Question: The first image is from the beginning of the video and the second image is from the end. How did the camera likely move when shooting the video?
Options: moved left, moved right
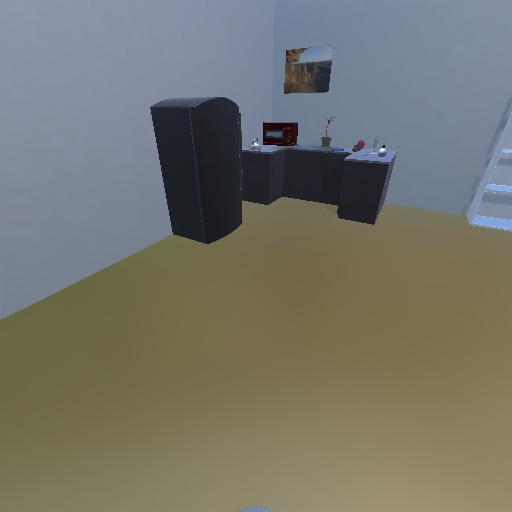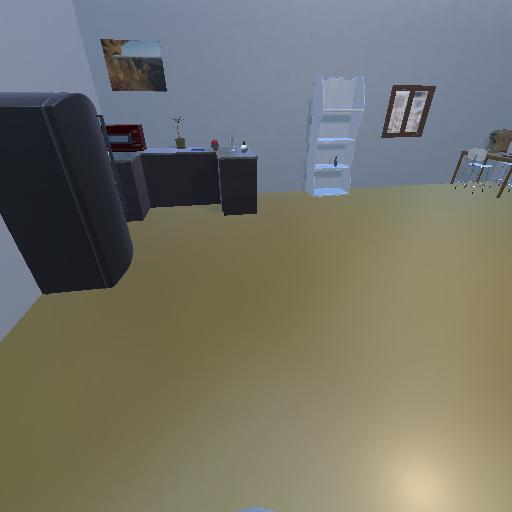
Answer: moved left